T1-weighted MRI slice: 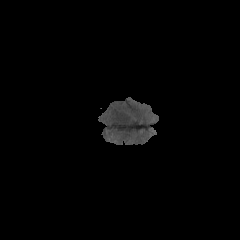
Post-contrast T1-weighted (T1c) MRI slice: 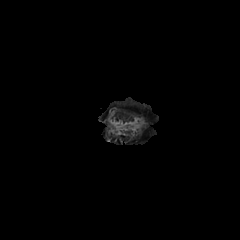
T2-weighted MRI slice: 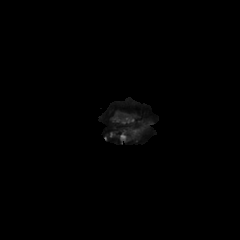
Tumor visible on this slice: no